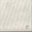
Piece: xx